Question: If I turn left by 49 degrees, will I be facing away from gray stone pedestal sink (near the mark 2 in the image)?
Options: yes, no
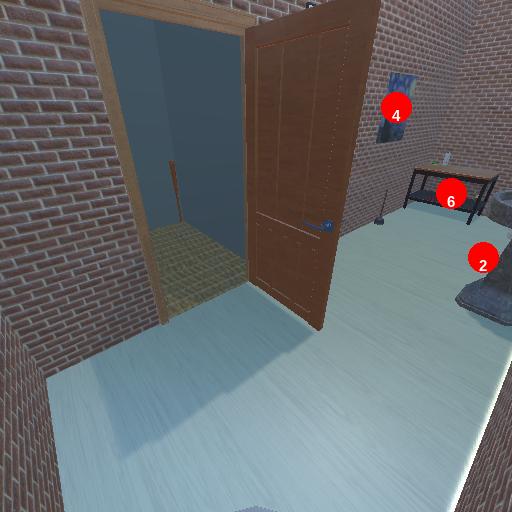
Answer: yes